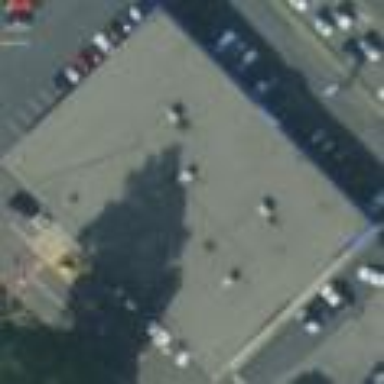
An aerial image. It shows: Building.